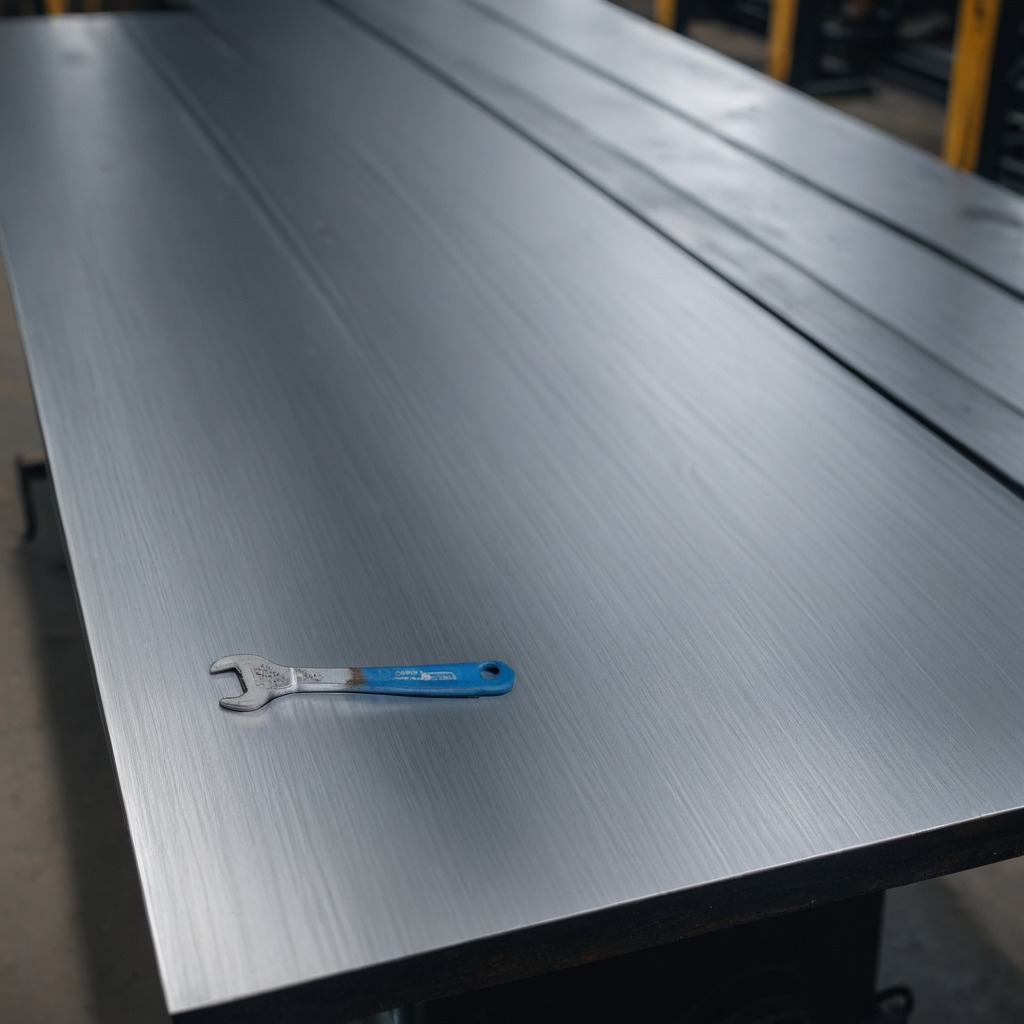
A wrench is lying on a cold steel table in a mining workshop.